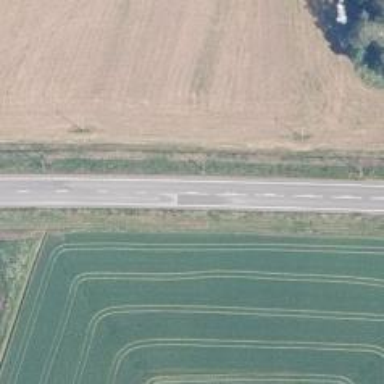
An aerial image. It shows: Asphalt trunk highway.